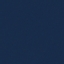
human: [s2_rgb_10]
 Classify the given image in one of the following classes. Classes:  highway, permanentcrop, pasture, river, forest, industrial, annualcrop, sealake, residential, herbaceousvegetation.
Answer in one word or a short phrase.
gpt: SeaLake